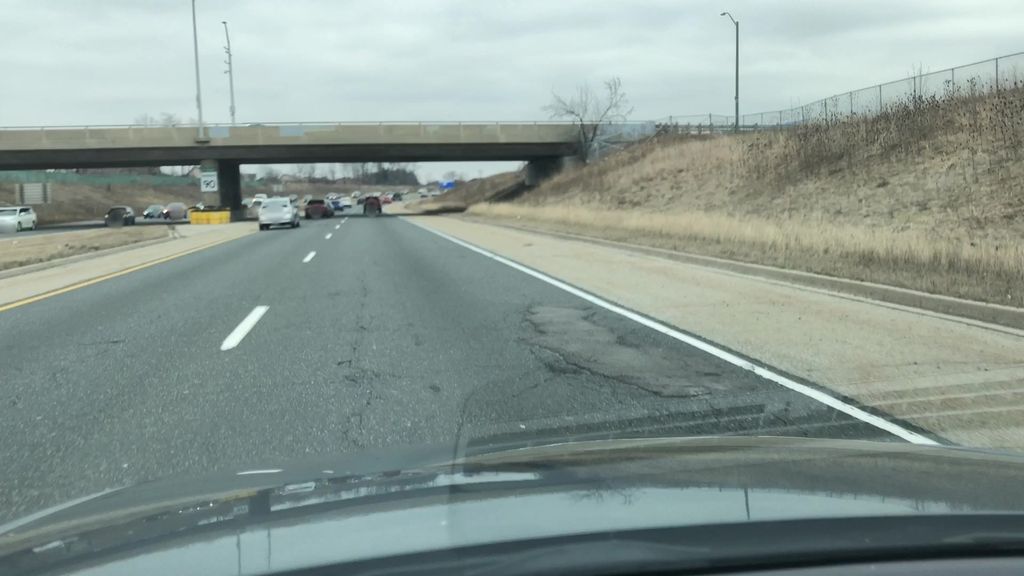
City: hamilton